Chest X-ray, AP view. Patient: 68 years old, sex M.
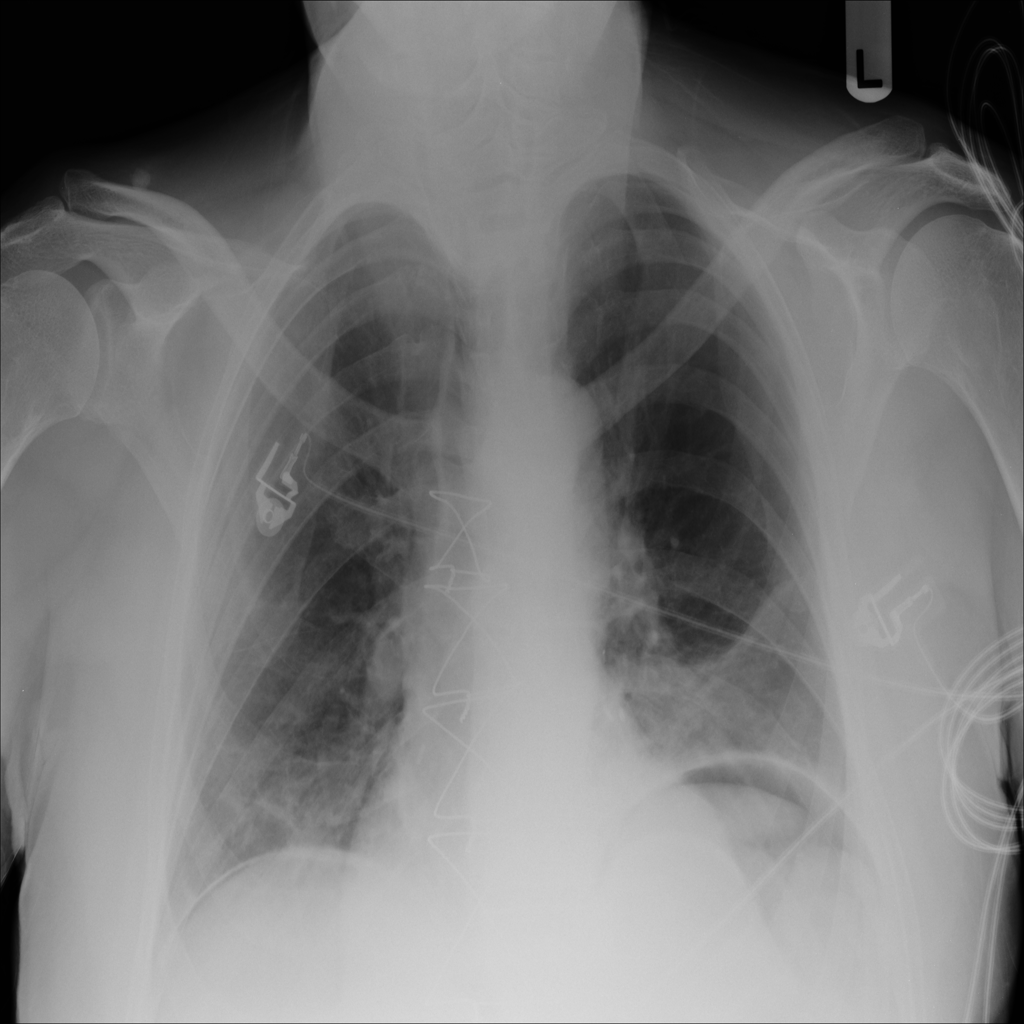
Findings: Atelectasis